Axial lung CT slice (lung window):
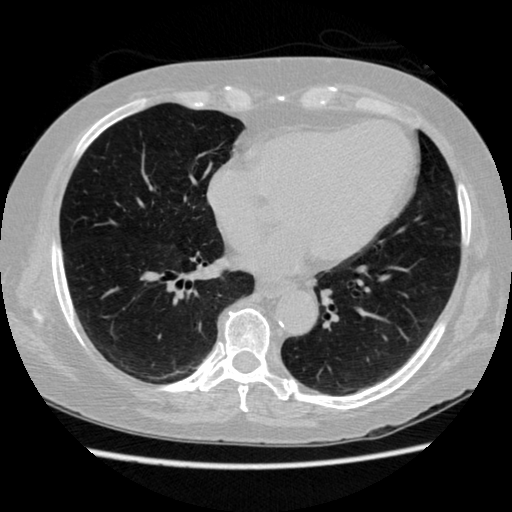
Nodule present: no